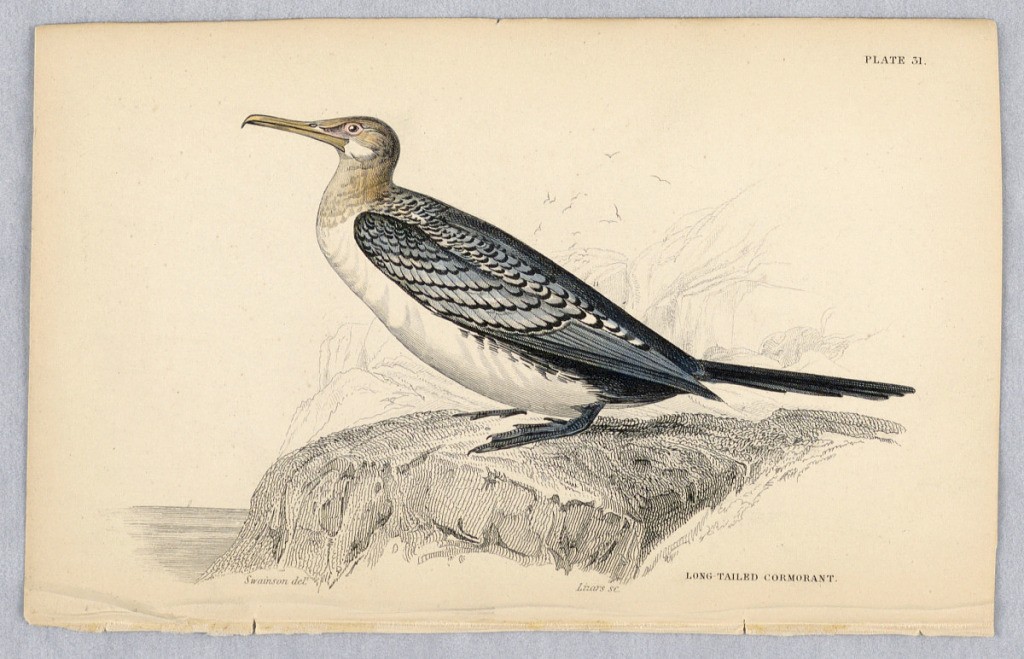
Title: Long-Tailed Cormorant, Plate 31 from Birds of Western Africa
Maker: William Home Lizars, Scottish, 1788 - 1859
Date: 1837
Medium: Engraving, brush and watercolor on paper
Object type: Print
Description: Large black and white bird with a small brown head and dark webbed feet. Title and artist's names below.